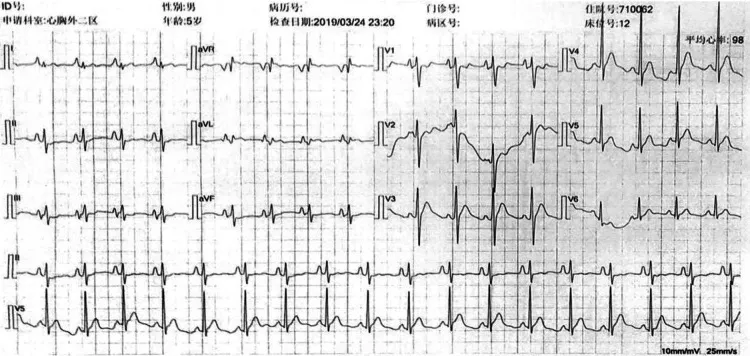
Preoperative ECG shows that the heart rhythm was paroxysmal supraventricular tachycardia.
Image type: electrography (ekg)